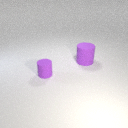
small purple rubber cylinder in front of large purple rubber cylinder